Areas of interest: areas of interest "Shuxie Apartment"
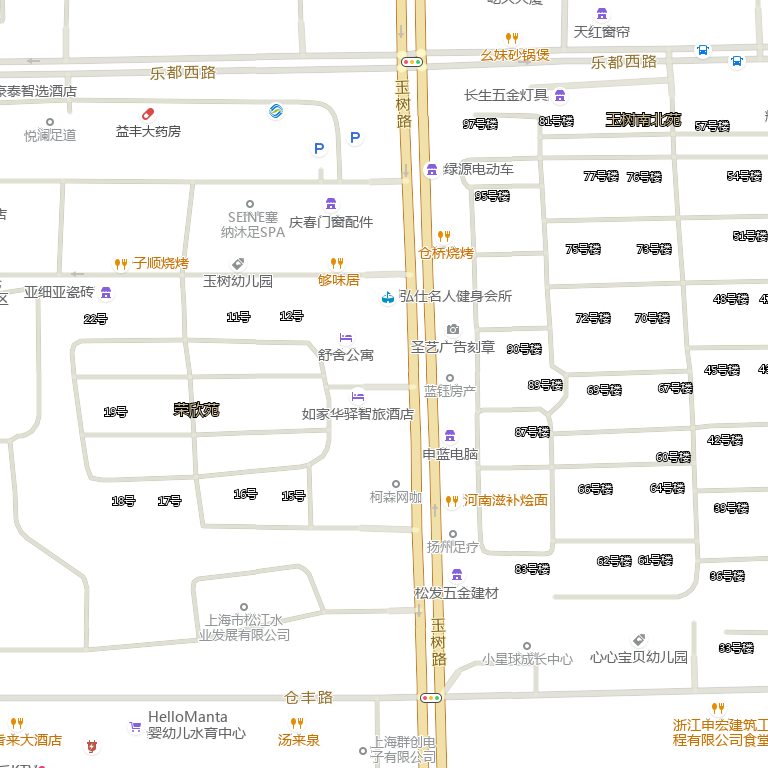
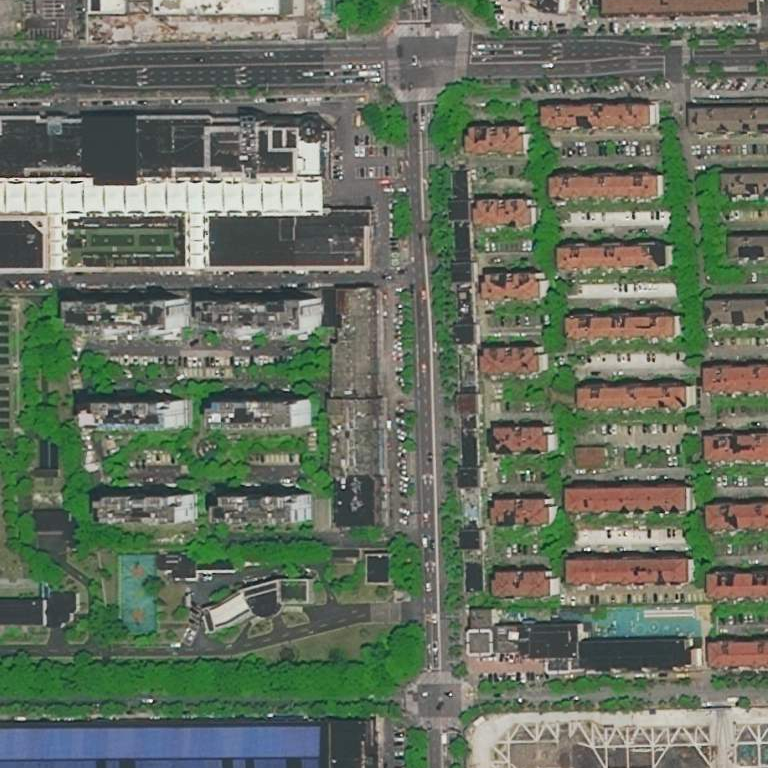